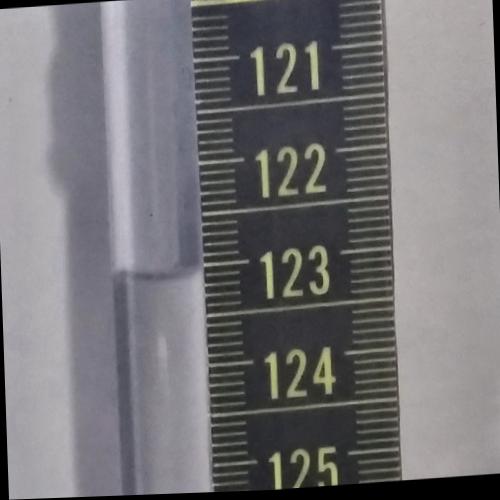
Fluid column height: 123.1 cm